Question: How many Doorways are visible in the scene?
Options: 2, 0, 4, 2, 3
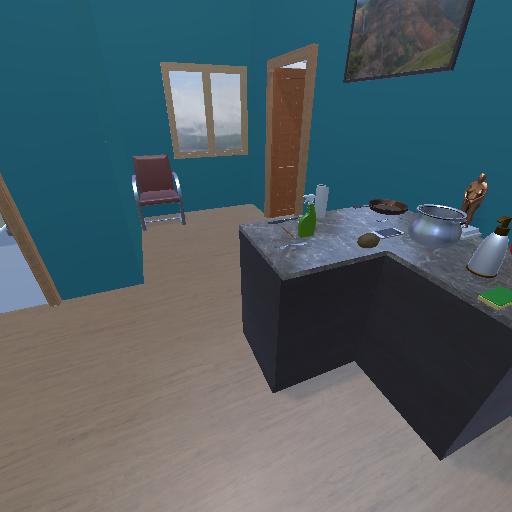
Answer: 2